Question: What is the current unit?
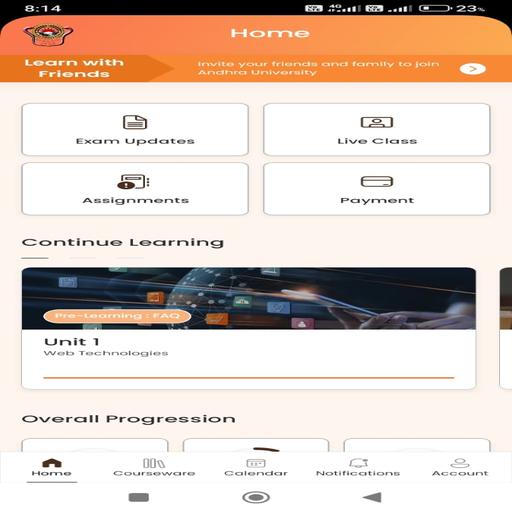
Answer: Unit 1